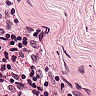
Metastatic tissue present: no